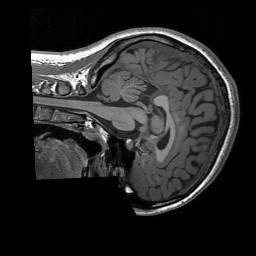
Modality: T1w
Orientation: sagittal
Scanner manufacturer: siemens
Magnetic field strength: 3 T
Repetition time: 1.76 s
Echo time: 0.0022 s